Question: Say I have a tree of nodes that looks like this:

Where . (It could be time, it could be some kind of score, whatever.)
If I return them sorted by just that number, I'd of course get this sort:
'''
1, 2, 3, 4, 5, 6, 7, 8, 9
'''
That's generally fine, but in addition to this sort, I want to apply the constraint that . So what I really want is this sort:
'''
3, 2, 1, 4, 5, 6, 7, 8, 9
'''
You can see this looks almost the same; we've just flipped the order of '1, 2, 3' to '3, 2, 1'.
--
Here's a live console example with this tree to play with:
<URL>
Here's my query so far:
'''
MATCH path=( ({i: 3}) <-[:parent*0..]- (node) )
RETURN node, node.i, LENGTH(path)
'''
I'm just not sure how to use this info:
- If I 'ORDER BY node.i', I get the first sort.- If I 'ORDER BY LENGTH(path)', it's too aggressive. E.g. '9' before '5, 6, 7, 8'.- Combining the two, in either order, doesn't work either.
Is this possible? Thanks!
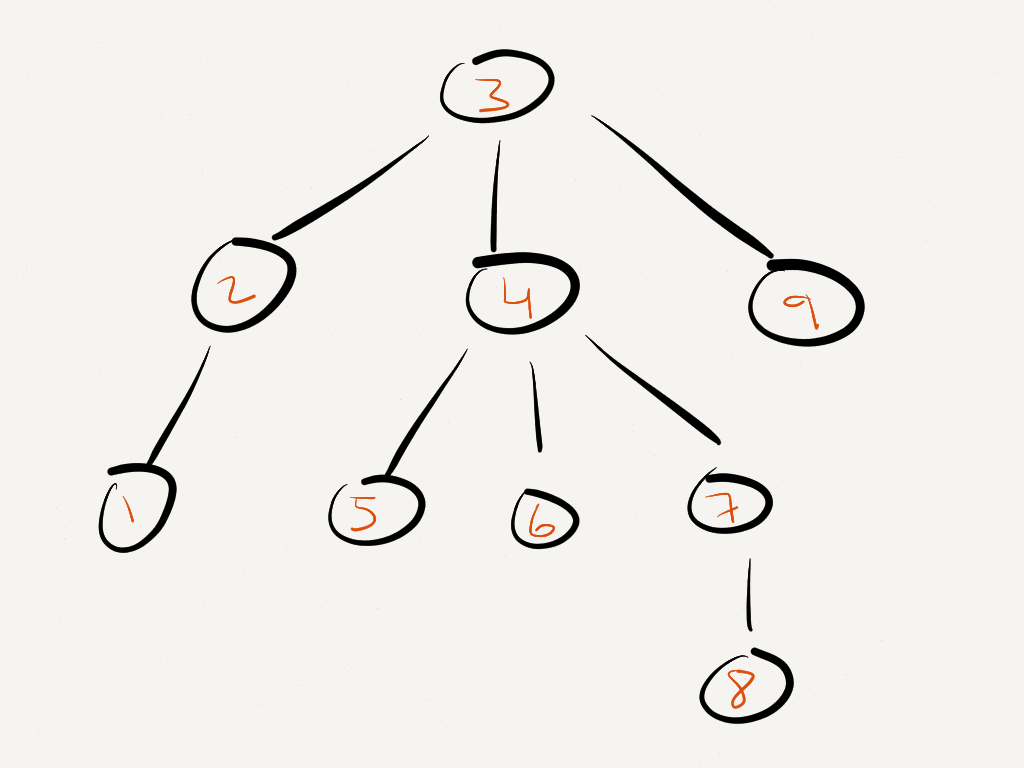
Answer: This feels a little hacky, but maybe it will work, depending on how predictable the size of your tree is:
'''
MATCH path=(root:Node { i: 3 })<-[:parent*0..]-(node:Node)
WITH nodes(path)[-1] as n,[x IN nodes(path)| x.i] AS o
ORDER BY o[0], coalesce(o[1], -1), coalesce(o[2], -1), coalesce(o[3], -1) // and so forth
RETURN n
'''
Where the -1 in the coalesce is definitely lower than any possible values in the '.i' property.
Here's another idea using the properties of string comparison to our advantage:
'''
MATCH path=(root:Node { i: 3 })<-[:parent*0..]-(node:Node)
WITH nodes(path)[-1] AS n,[x IN nodes(path)| x.i] AS o,
reduce(maxLen=0, p IN root<-[:parent*]-()|CASE WHEN maxLen < length(p)
THEN length(p)
ELSE maxLen END ) AS maxLen
ORDER BY reduce(acc='', x IN range(0,maxLen)|acc+coalesce(str(o[x]), ''))
RETURN n,reduce(acc='', x IN range(0,maxLen)|acc+coalesce(str(o[x]), ''))
'''
You can either get the max path length as shown, or just make maxLen a really high number.